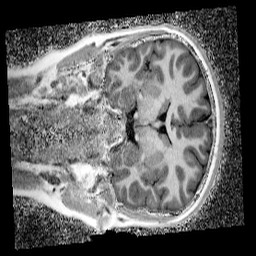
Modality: UNIT1_denoised
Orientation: coronal
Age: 11
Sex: male
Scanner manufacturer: siemens
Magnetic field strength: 3 T
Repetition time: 4 s
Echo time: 0.00299 s